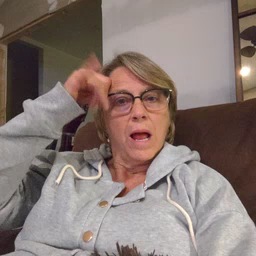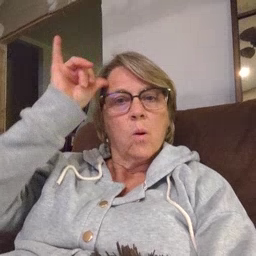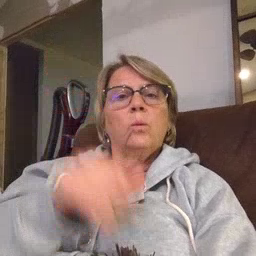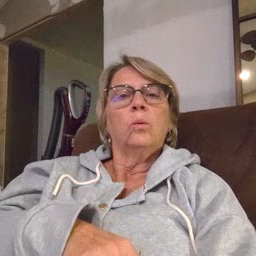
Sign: cow